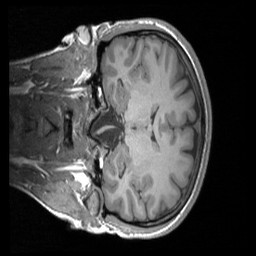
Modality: T1w
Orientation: coronal
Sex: female
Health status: ill
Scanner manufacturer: siemens
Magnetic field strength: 3 T
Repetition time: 1.66 s
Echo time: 0.00254 s